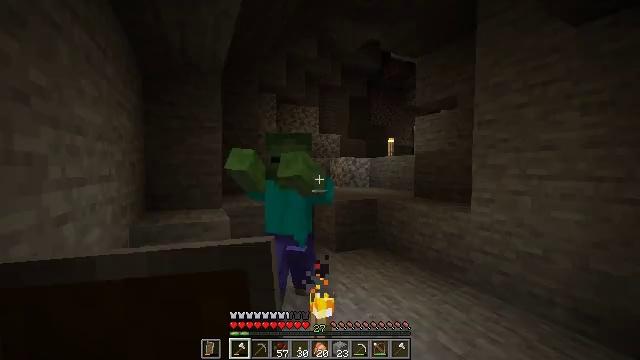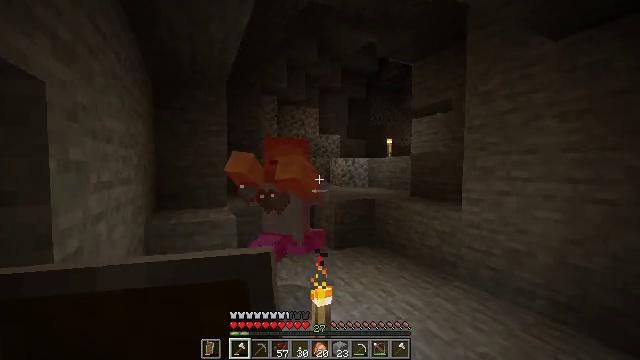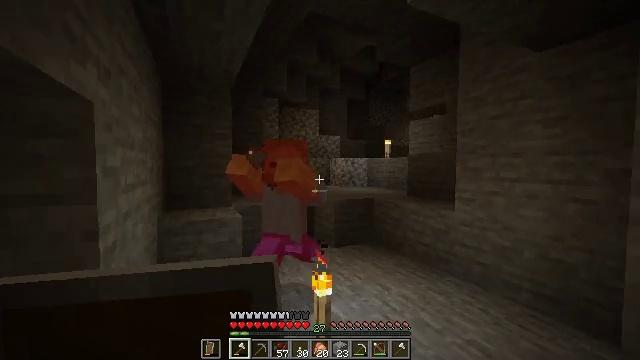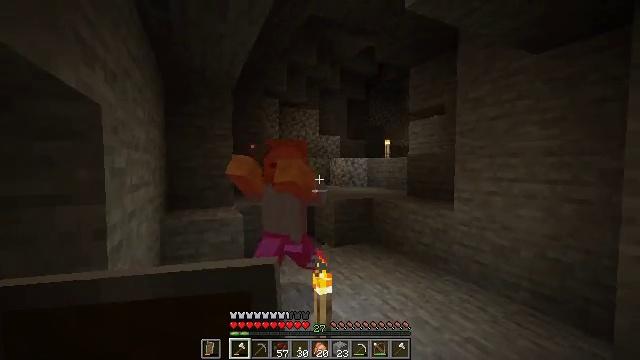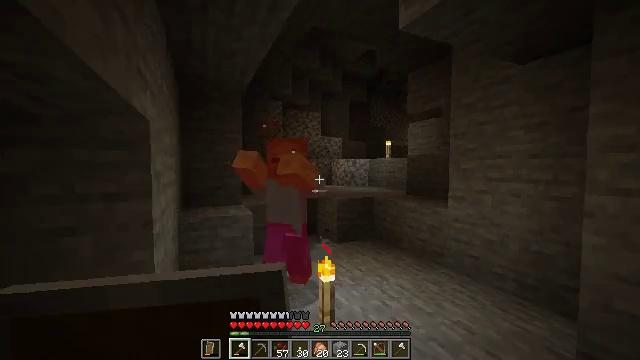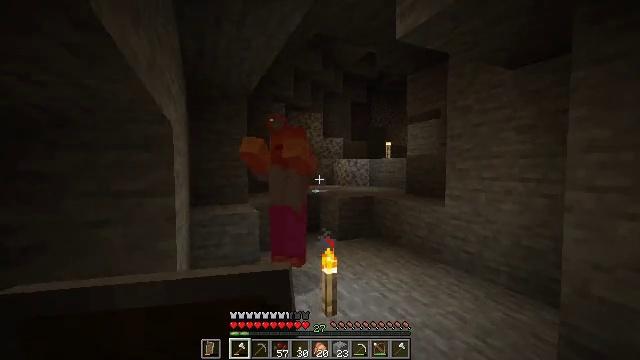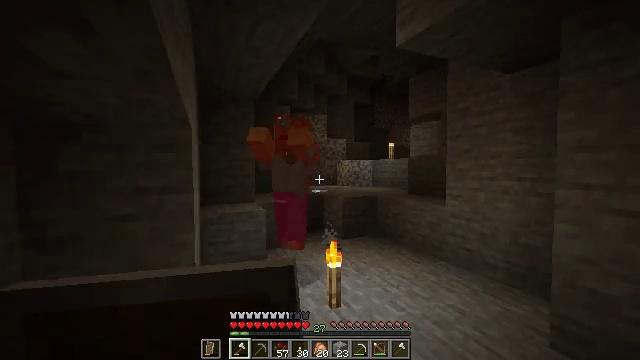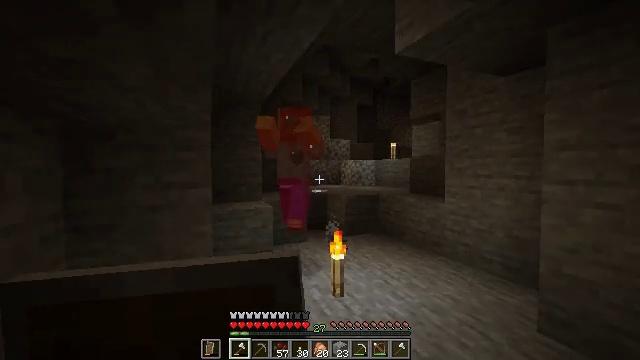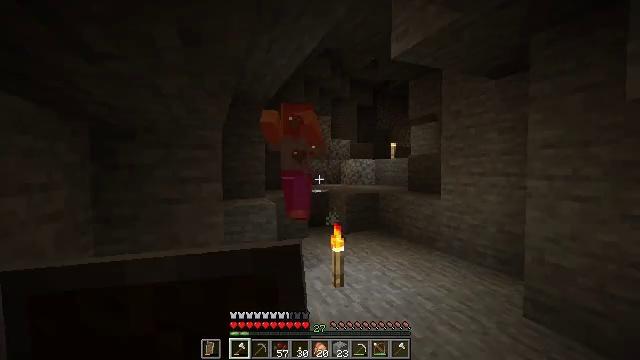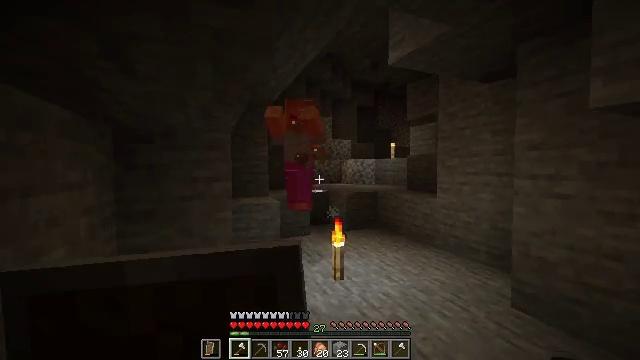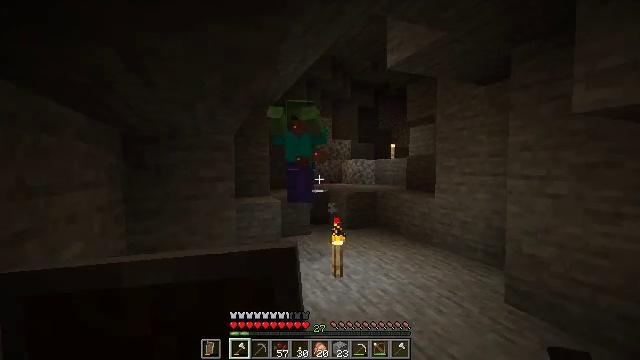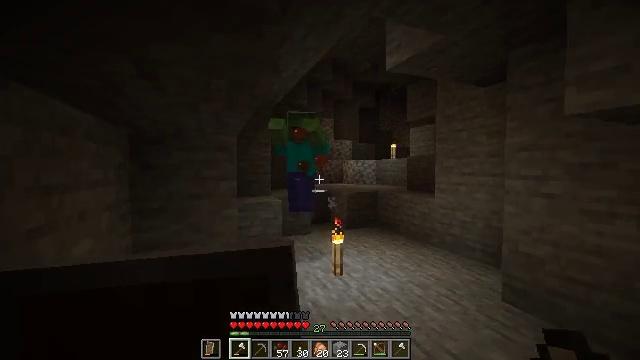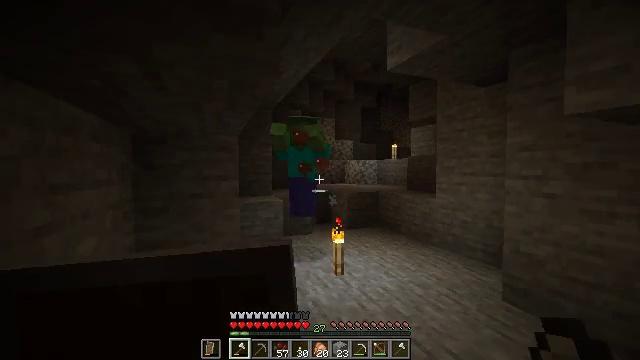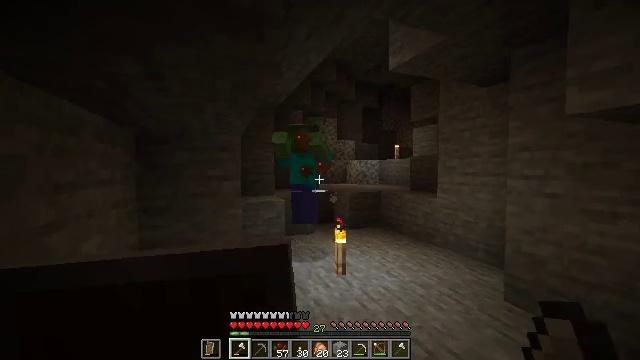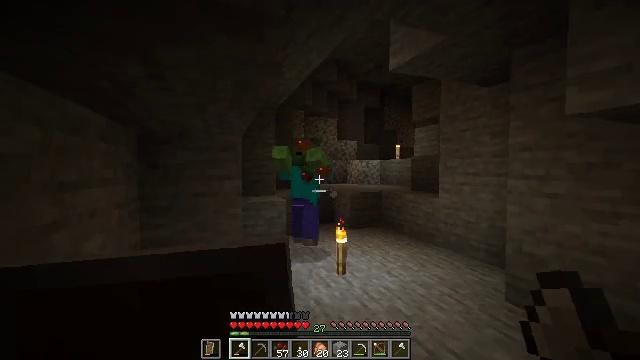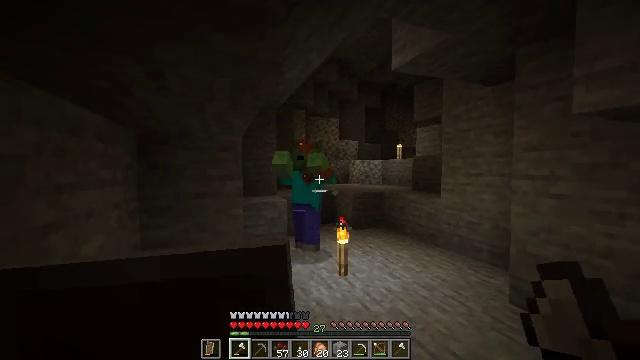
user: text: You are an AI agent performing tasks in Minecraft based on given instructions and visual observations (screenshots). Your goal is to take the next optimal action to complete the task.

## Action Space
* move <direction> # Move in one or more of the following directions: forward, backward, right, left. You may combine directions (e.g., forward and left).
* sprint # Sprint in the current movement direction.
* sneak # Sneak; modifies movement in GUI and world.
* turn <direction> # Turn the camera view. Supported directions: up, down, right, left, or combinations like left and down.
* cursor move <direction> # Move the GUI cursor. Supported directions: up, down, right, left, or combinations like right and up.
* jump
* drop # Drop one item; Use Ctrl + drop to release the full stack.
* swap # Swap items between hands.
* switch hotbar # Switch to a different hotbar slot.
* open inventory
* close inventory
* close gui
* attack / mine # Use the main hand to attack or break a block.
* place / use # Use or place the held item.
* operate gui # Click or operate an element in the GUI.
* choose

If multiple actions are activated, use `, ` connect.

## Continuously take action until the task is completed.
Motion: motion action
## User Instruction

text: Kill a zombie.
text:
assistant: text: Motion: move back
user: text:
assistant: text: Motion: move back
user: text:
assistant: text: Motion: move back
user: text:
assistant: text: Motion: move back
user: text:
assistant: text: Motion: move back
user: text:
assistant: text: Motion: move back
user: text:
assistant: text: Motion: move back
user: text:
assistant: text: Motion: move back
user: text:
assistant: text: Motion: no_op
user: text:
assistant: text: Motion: no_op
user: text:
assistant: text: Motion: no_op
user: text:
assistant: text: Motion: no_op
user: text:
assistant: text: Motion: no_op
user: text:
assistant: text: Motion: no_op
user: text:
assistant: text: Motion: move forward
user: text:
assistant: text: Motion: move forward
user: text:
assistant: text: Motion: move forward
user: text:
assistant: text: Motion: move forward
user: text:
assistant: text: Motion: move forward
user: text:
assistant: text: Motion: move forward
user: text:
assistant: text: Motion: no_op
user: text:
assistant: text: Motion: attack / mine
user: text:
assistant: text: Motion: move back, attack / mine
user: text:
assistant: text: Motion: move back, attack / mine
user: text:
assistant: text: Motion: move back, turn left, attack / mine
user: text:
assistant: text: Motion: move back
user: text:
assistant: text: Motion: no_op